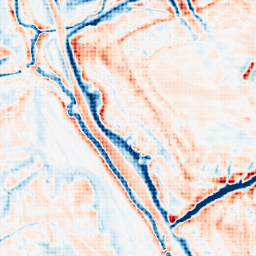
Category: edge_preserving
Decomposition family: bilateral
Decomposition parameters: d: 21
sigma_color: 50
sigma_space: 150
Upsampling method: sinc_hamming
Upsampling parameters: scale: 4
kernel_size: 4
Upsampling scale: 4